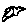
Label: bird